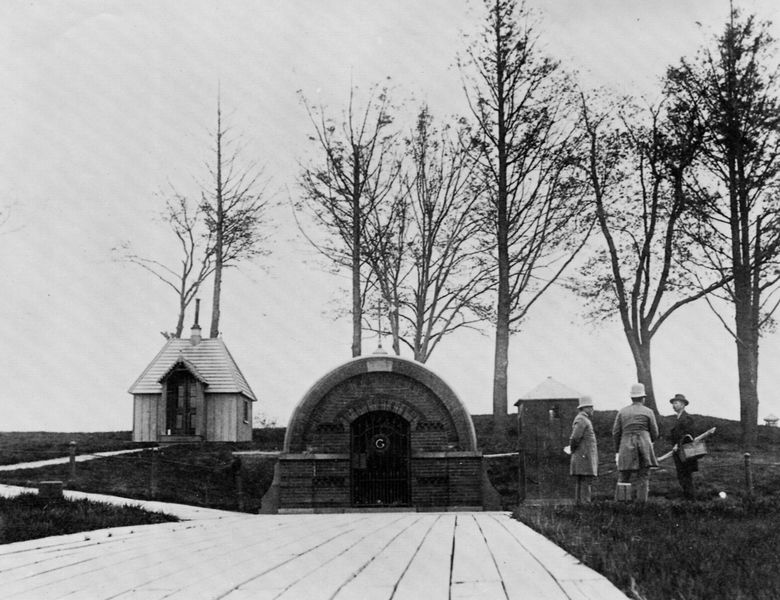
Titel: Grants zeitweiliges Grab
Künstler: Amerikanischer Photograph
Schlagwörter: dunkel, himmel, bäume, menschen, grau, hell, männer, schwarz, tür, weiss, anlage, gebäude, gras, haus, park, wiese, architektur, stein, wege, garten, pflaster, dächer, kahl, herbst, winter, platz, rundbogen, frühling, tor, foto, fotografie, eingang, denkmal, uniform, alleen, grab, kaiserzeit, kapelle, platten, aufnahme, bauten, architekt, bunker, bergwerk